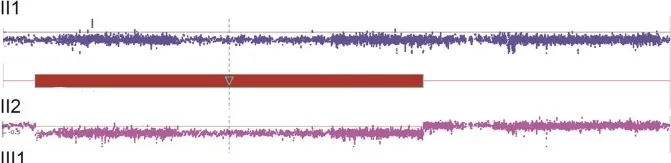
Characteristics of the 5,707 kb and 857 kb deletions of Xq25q26.3 and Xp22.33, respectively. (B and C). SNP array analysis of the fetus (III1) and the couples (II1, II2). (B). The red bar indicates a heterozygous 5,707 kb deletion in Xq25q26.3 (chrX: 127,915,006-133,621,667) in the fetus (III1).
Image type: chart (chart)